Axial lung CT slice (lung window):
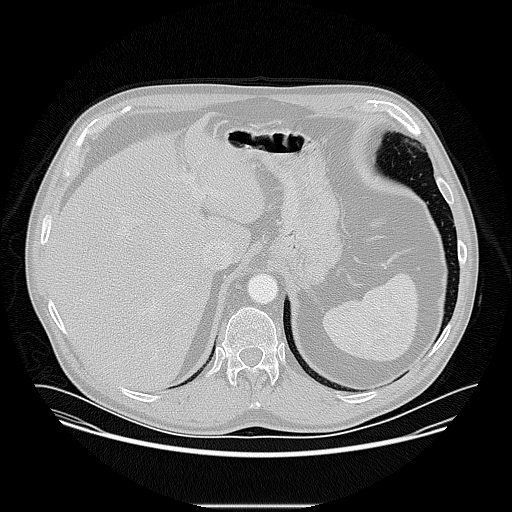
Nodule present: no